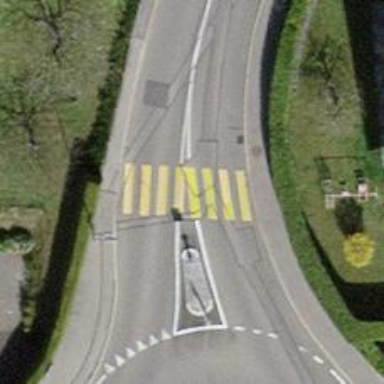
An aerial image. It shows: Traffic calming island.